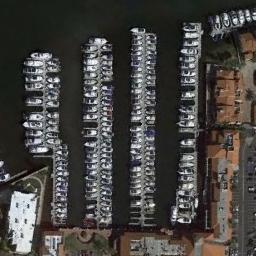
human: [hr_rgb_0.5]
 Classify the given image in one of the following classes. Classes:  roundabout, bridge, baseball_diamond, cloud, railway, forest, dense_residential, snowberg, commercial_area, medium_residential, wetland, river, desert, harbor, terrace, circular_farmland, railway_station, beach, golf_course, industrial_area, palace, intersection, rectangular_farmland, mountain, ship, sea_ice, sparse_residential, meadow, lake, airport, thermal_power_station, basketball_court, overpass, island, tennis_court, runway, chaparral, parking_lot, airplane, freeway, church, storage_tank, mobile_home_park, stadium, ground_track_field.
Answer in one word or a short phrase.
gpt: harbor